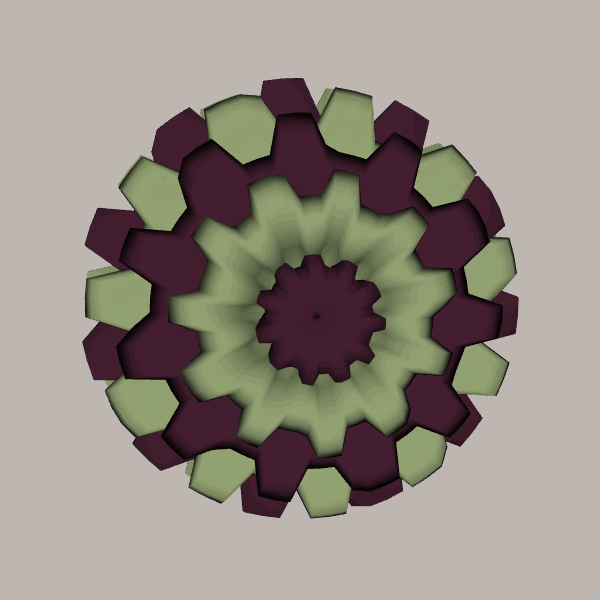
Background: light